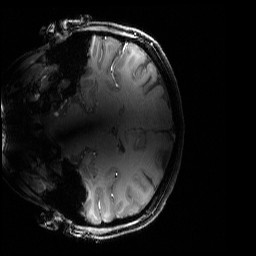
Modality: T1w
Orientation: coronal
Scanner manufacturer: siemens
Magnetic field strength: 6.98 T
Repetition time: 2.5 s
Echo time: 0.00429 s